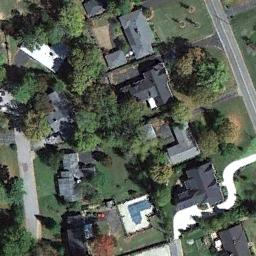
Label: residential